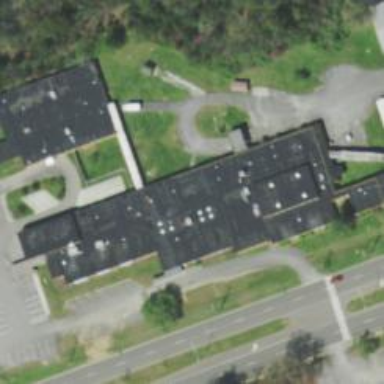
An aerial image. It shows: School.